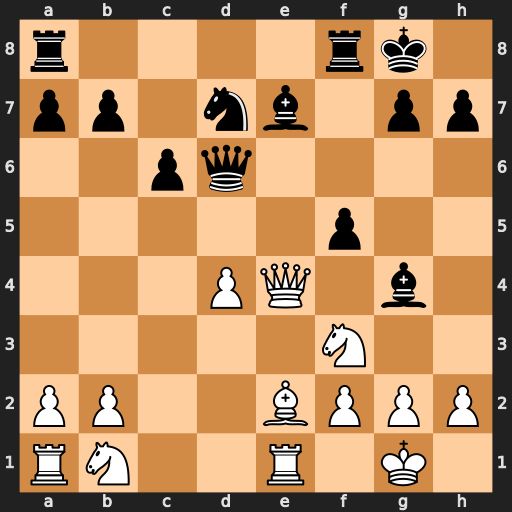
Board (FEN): r4rk1/pp1nb1pp/2pq4/5p2/3PQ1b1/5N2/PP2BPPP/RN2R1K1
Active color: w
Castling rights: -
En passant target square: -
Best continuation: Bc4+ Kh8 Qxe7 Qxe7 Rxe7